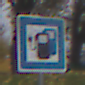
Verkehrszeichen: LadestationFuerElektrofahrzeuge
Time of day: MorningAfternoon
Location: Outdoor (Nature)
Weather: Overcast
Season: Autumn
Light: Natural